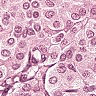
Metastatic tissue present: yes